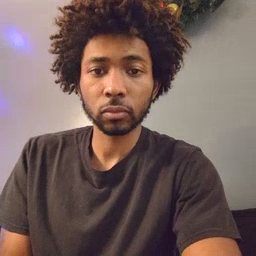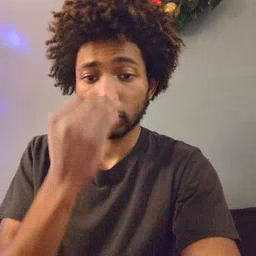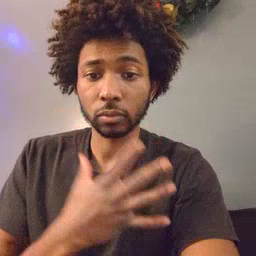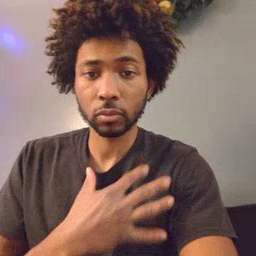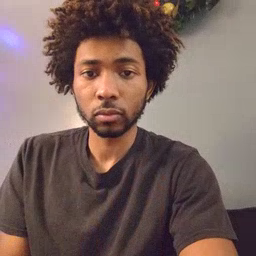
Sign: pajamas